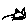
Label: cat